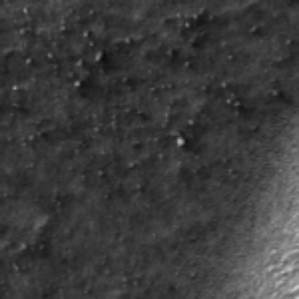
Label: frost